Current action and preconditions to check: trajectory_clear

Your task: For each precondition in the list above, predict whether it will hold at this action.

Consider the current scene as observed from the mobile robot's camera, and analyze the predicted future states of all dynamic agents (e.g., people, animals, vehicles, or any moving entities) within the NEXT SECOND.

IMPORTANT: Only answer "very likely" if you are absolutely certain—based on strong, clear evidence—that a dynamic agent will violate the precondition in the predicted future state. Do NOT answer "very likely" for unlikely, ambiguous, or low-probability risks.

Ask yourself for each precondition: Is there a high probability, with clear and convincing evidence, that the predicted future states of any dynamic agent will interfere with the predicted future state of the currently executing action within the NEXT SECOND, causing that precondition to fail?

Assess the risk level based on these predictions. Use "likely" or "very likely" if motions create a clear risk of interference.

Use "neutral" or "improbable" if agents are nearby but their predicted paths are clearly diverging or non-conflicting.

Failure Risk Categories: "very improbable", "improbable", "neutral", "likely", "very likely"

Answer Format: Output ONLY the probability_of_failure value from these categories: "very improbable", "improbable", "neutral", "likely", "very likely"

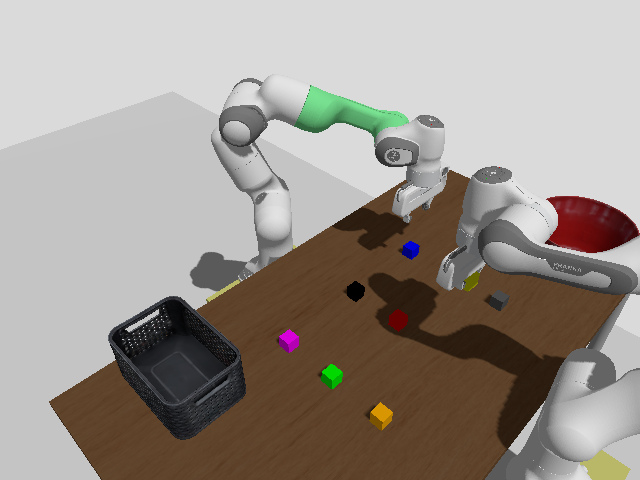

Answer: very improbable